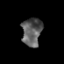
Tissue: prostate
Cell type: Epithelial cells
Senescence score: 0.357
Nuclear area (px): 544
Mean DAPI intensity: 93.083